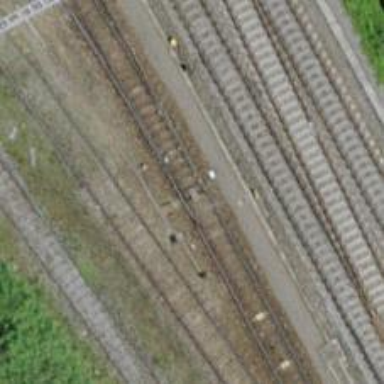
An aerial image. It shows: Railway switch.